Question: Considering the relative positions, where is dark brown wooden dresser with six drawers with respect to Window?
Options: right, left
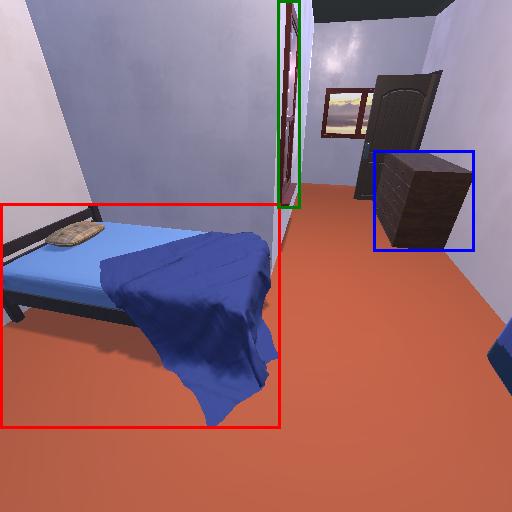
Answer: right